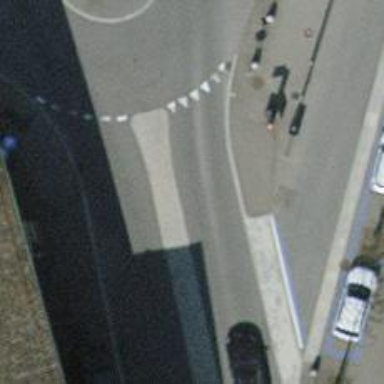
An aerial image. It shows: Bus stop with platform for public transport.